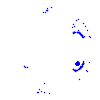
Particle: electron